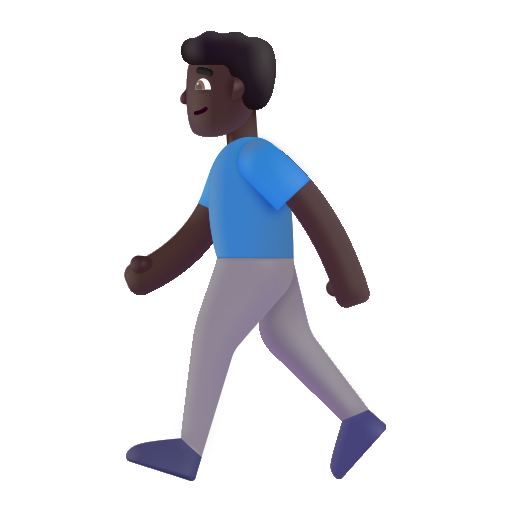
man walking color dark